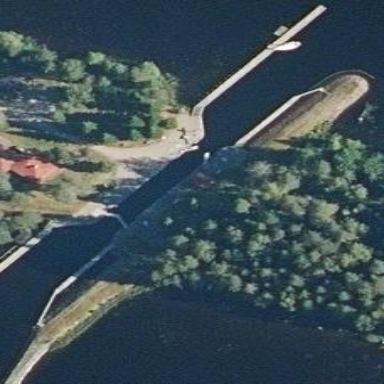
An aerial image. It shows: Canal with water flowing through it.